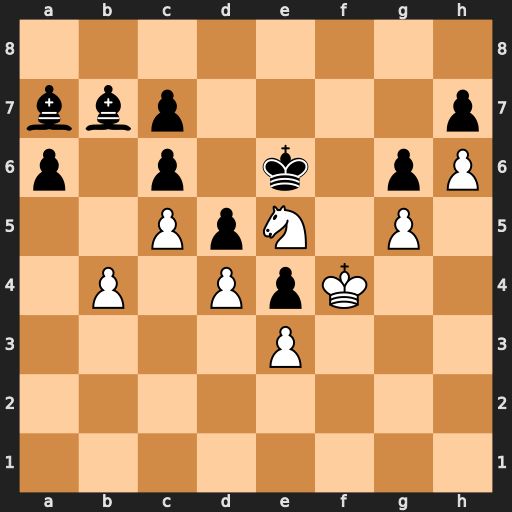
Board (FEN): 8/bbp4p/p1p1k1pP/2PpN1P1/1P1PpK2/4P3/8/8
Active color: w
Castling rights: -
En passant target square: -
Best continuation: Nxg6 Kf7 Ne5+